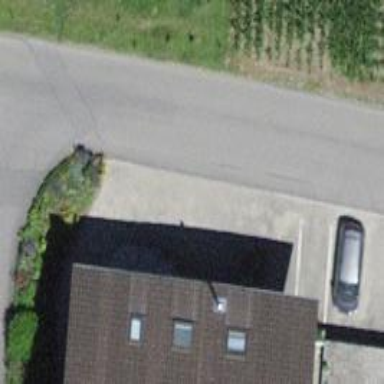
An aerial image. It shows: Unclassified road with asphalt surface.